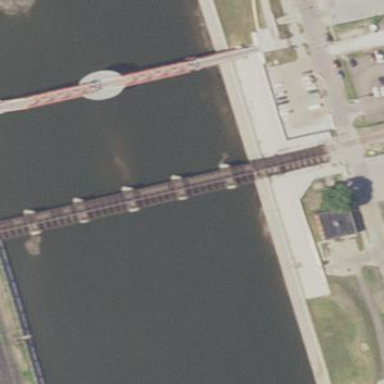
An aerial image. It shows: Viaduct bridge.